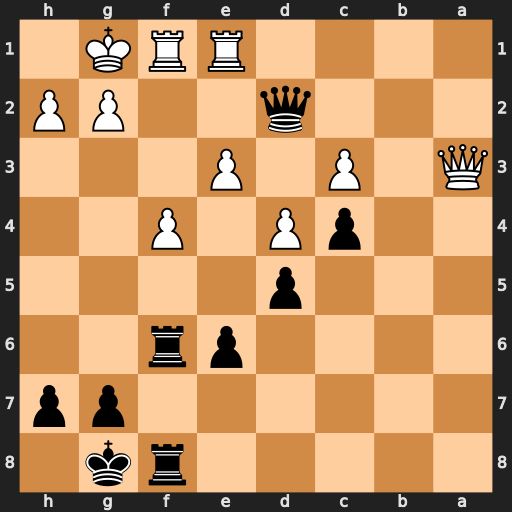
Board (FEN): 5rk1/6pp/4pr2/3p4/2pP1P2/Q1P1P3/3q2PP/4RRK1
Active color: b
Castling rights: -
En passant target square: -
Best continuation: Rg6 g3 Rh6 Qa2 Qxa2